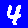
Digit: 4